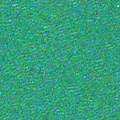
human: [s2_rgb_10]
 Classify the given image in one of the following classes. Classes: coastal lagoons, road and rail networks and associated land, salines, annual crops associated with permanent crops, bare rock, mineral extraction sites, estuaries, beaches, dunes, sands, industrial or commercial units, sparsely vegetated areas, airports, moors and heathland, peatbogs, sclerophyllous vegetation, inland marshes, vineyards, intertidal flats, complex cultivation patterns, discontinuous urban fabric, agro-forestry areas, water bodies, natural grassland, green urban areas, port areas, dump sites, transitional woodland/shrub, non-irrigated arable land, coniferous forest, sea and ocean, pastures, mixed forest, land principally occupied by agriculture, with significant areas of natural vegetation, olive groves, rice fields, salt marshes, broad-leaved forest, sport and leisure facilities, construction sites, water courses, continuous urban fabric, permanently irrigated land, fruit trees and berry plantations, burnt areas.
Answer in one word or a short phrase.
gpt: sea and ocean